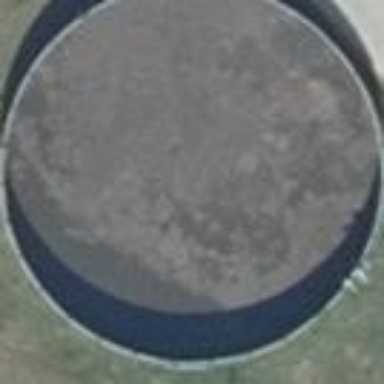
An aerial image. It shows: Storage tank that is man-made.